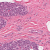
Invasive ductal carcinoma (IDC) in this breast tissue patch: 0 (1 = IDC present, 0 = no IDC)